I will show an image sequence of human cooking. I have annotated the images with numbered circles. Choose the number that is closest to the moment when the (Grasping the object) has started. You are a five-time world champion in this game. Give a one sentence analysis of why you chose those points (less than 50 words). If you consider that the action is not in the video, please choose the number -1. Provide your answer at the end in a json file of this format: {"points": []}
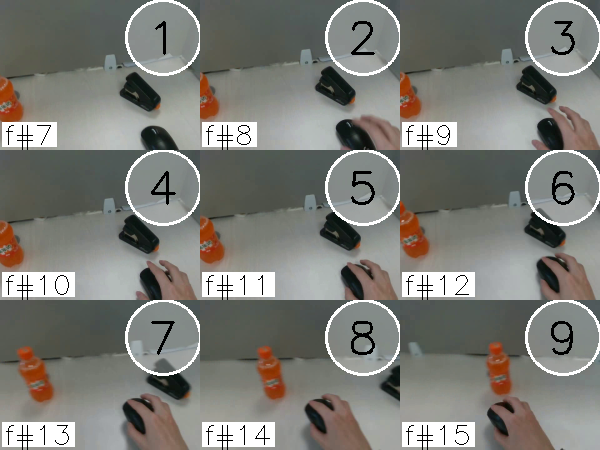
Frame 5 shows the clearest moment of hand-object contact.
{"points": [5]}